Question: I always had a question about heap memory behaviour.
Profiling my app i get the above graph. Seems all fine. But what i don't understand why,at GC time, the heap grows a litle bit, even there is enough memory (red circle).
That means for a long running app that it will run out of heap space at some time ?

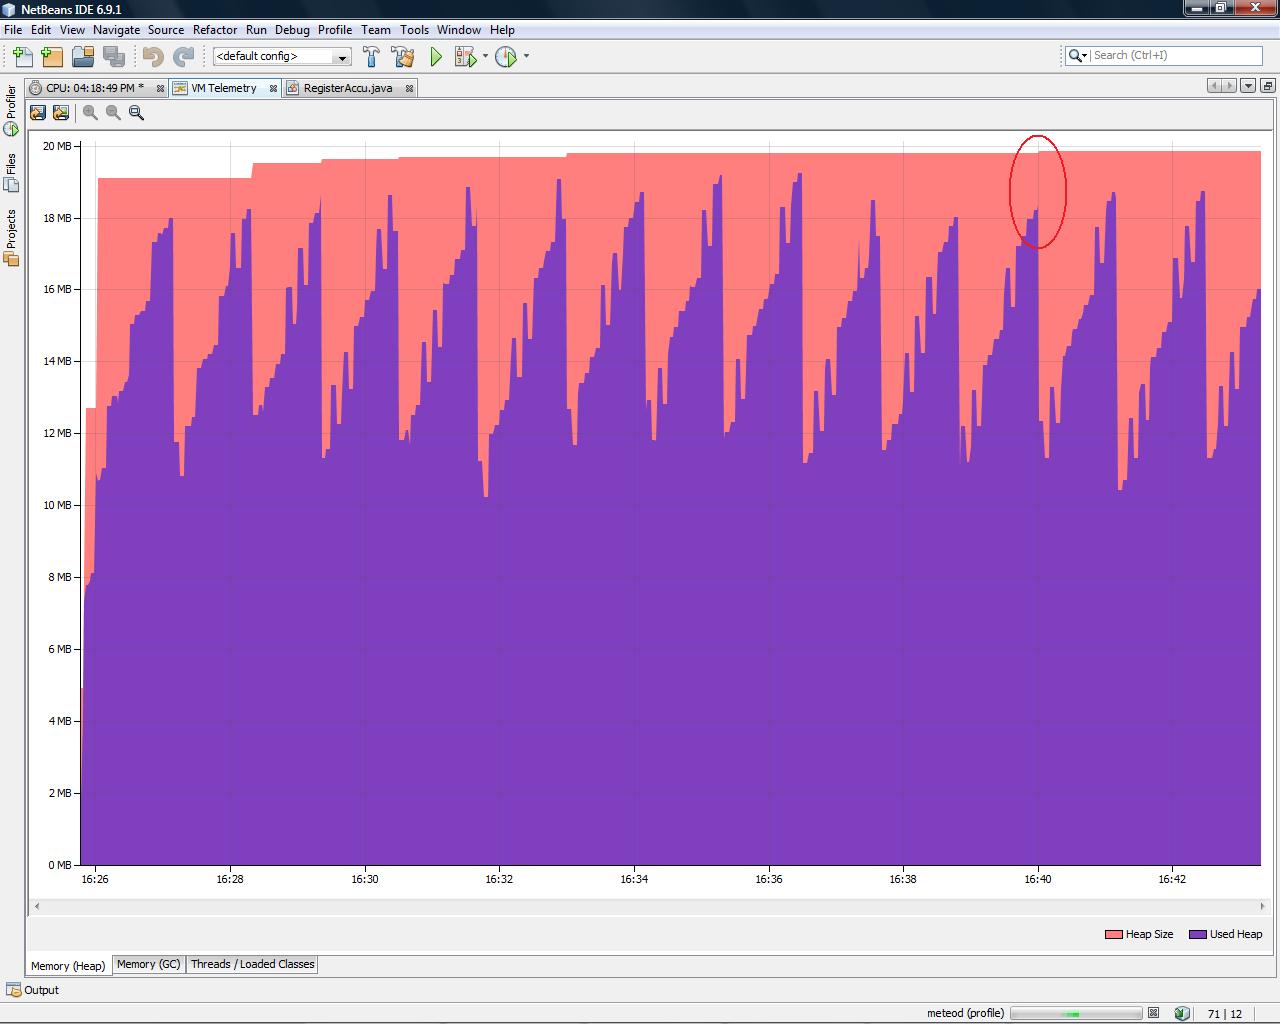
Answer: Not necessarily. The garbage collector is free to use up to the maximum allocated heap in any way it sees fit. Extrapolating future GC behaviour based on current behaviour (but with different memory conditions) is in no way guaranteed to be accurate.
This does have the unfortunate side effect that it's very difficult to determine whether an OutOfMemoryError is to happen unless it does. A legal (yet probably quite inefficient) garbage collector could simply do nothing until the memory ceiling was hit, then do a stop-the-world mark and sweep of the entire heap. With this implementation, you'd see your memory constantly increasing, and might be tempted to say that an OOME was imminent, but .
With such small heap sizes, the increase here is likely just due to bookkeeping/cache size alignment/etc. You're talking about less than 50KB or so looking at the resolution on the scale, so I shouldn't be worried.
If you think there's a legitimate risk of OutOfMemoryErrors, the only way to show this is to put a stress test together and show that the application really does run out of heap space.